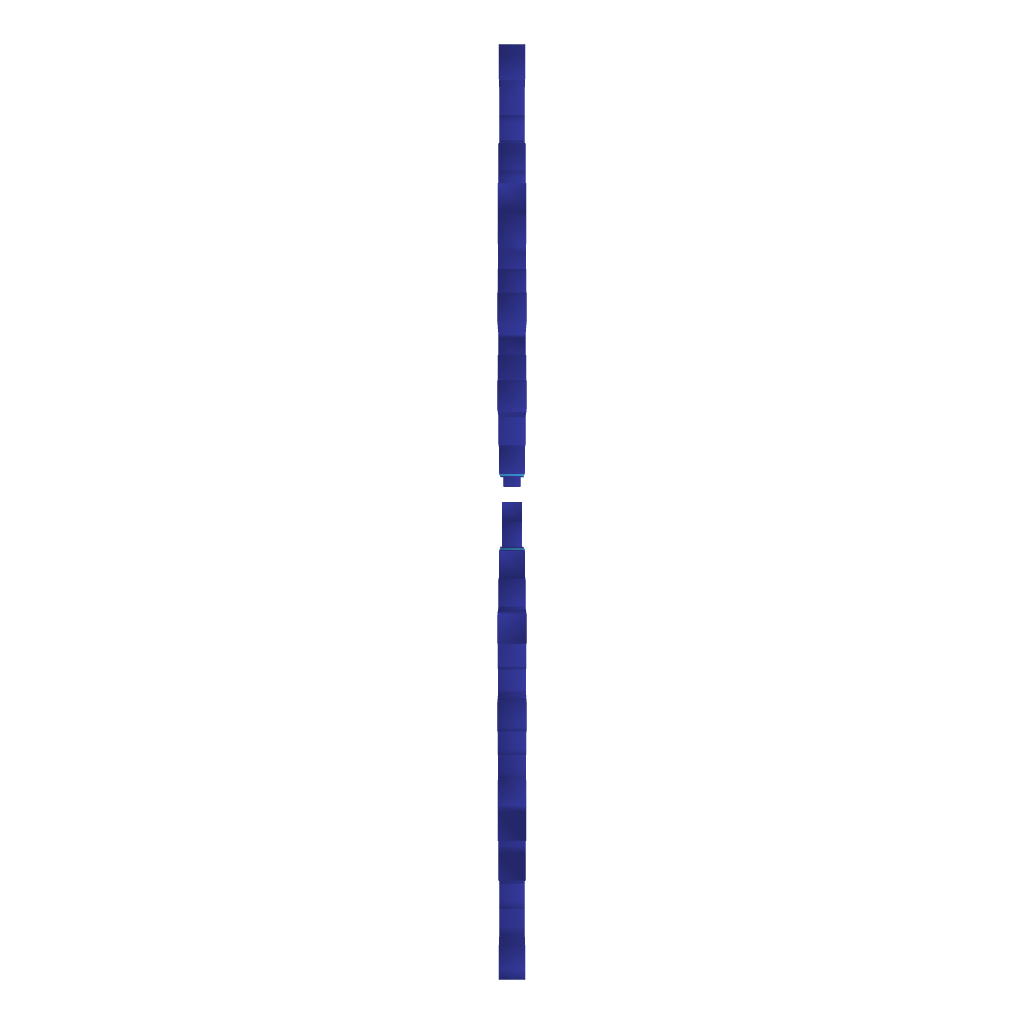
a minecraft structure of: Zelda/NES-Blue Octorok